Interaction volume radius: 5 \u00c5
Interaction volume height: 15 \u00c5
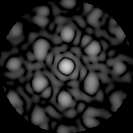
Disorder parameter: 0.457